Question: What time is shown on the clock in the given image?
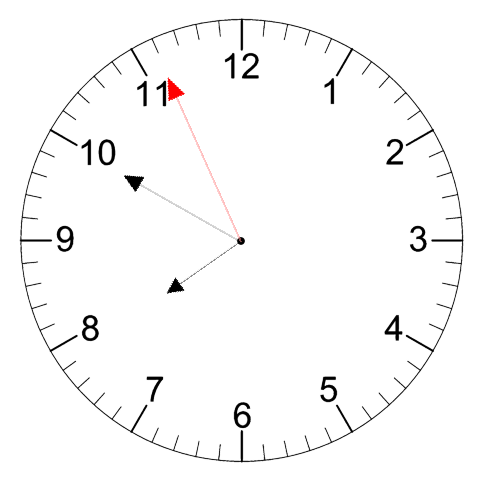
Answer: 07:49:56